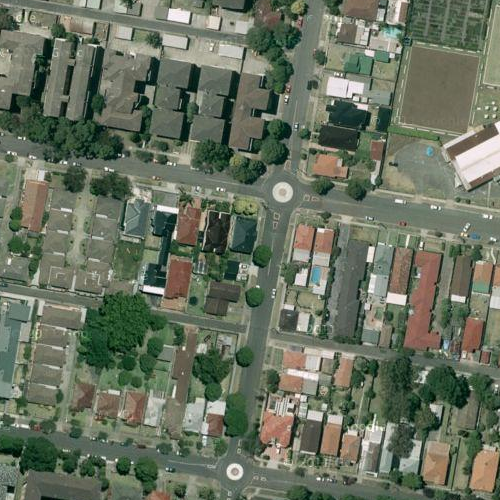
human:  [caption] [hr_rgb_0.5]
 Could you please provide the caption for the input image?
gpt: This is a residential area with many houses arranged neatly .

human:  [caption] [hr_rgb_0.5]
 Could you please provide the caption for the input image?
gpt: A residential area with lots of houses arranged neatly and some roads go through this area .

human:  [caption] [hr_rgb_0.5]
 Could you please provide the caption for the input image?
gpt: Many houses arranged neatly and divided into rectangles by some roads .

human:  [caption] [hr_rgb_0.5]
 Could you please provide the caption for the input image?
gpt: Lots of houses arranged neatly in the residential area and divided into rectangles by some roads .

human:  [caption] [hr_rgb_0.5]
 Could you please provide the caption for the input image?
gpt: There are lots of houses arranged densely and divided into rectangles by some roads .